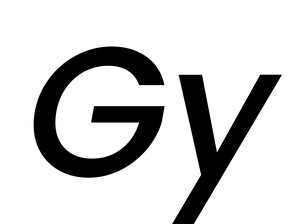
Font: Poppins-MediumItalic